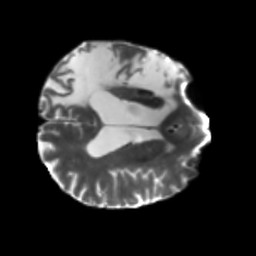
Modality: T2w
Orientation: axial
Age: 52
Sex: male
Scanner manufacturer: siemens
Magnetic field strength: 3 T
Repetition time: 5.47 s
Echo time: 0.0854 s